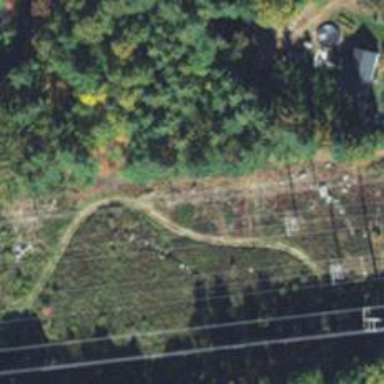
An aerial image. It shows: Power pole.